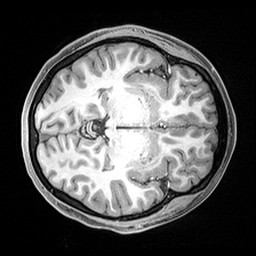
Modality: T1w
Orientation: axial
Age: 22
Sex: female
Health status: healthy
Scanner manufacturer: siemens
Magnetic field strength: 3 T
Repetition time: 2.4 s
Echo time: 0.00217 s